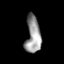
Tissue: lung
Cell type: T cells
Senescence score: 0.2205
Nuclear area (px): 542
Mean DAPI intensity: 151.035